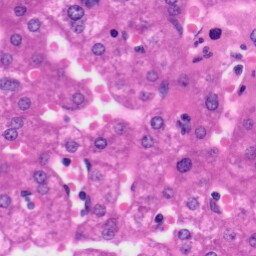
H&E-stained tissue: Liver